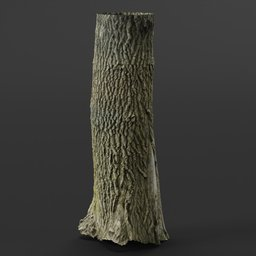
Label: nature